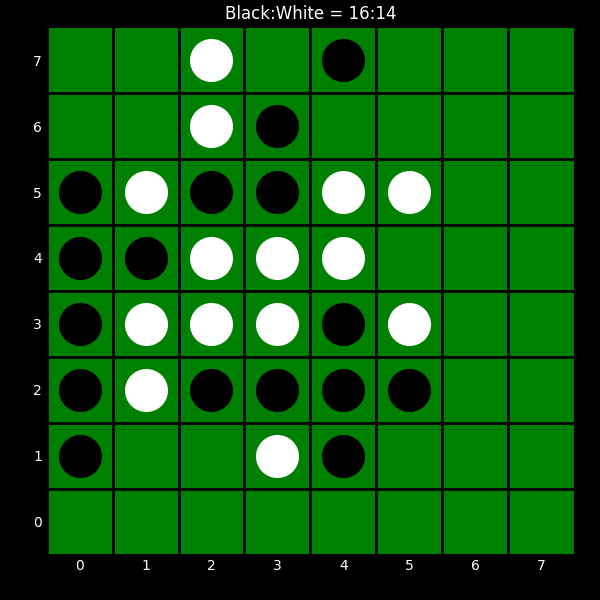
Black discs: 16
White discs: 14